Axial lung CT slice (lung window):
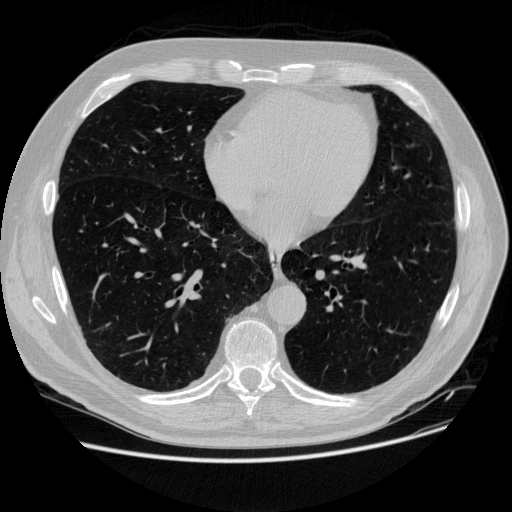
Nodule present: no